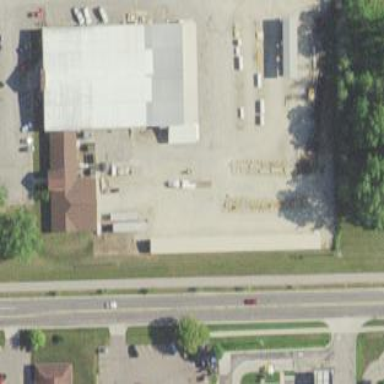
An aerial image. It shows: Hardware shop located within building.